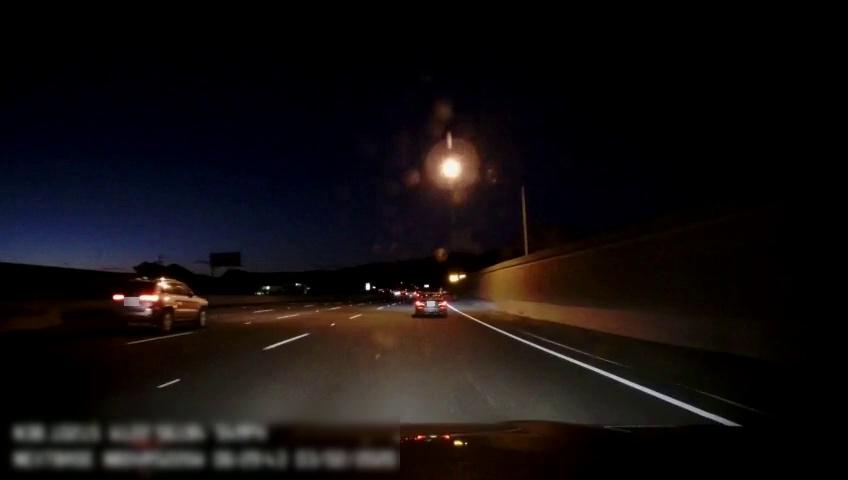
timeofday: Night
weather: Other
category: Drivable Space
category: Vehicles | Car
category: Vehicles | SUV
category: Vehicles | Truck
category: Lanes | Current Lane
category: Lanes | Alternate Lane
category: Lanes | Alternate Lane
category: Lanes | Alternate Lane